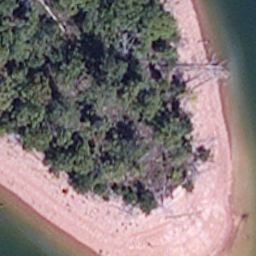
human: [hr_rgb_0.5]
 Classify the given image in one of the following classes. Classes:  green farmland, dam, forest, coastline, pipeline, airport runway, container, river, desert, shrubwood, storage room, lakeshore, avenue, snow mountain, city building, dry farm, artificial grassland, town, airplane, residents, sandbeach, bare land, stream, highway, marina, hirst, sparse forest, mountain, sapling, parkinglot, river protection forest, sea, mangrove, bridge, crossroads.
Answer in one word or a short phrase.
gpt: lakeshore